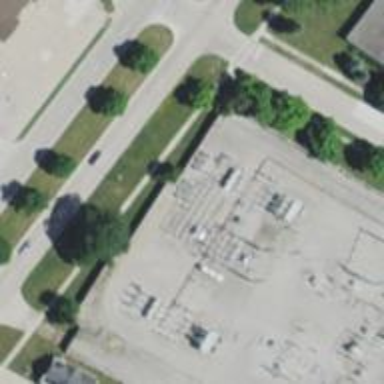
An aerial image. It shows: Power pole.